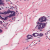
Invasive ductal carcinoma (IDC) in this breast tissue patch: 0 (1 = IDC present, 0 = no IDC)